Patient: sex M, age 42
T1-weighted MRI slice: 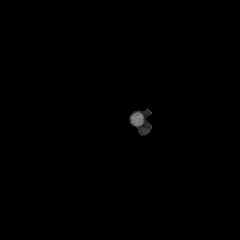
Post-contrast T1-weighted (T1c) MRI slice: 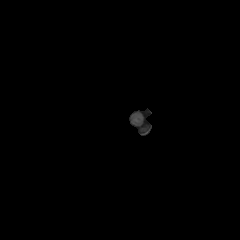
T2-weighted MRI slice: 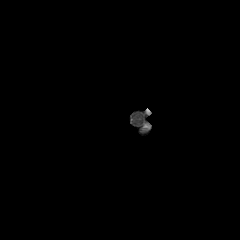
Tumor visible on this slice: no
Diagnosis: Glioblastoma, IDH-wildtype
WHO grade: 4